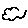
Label: cloud